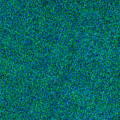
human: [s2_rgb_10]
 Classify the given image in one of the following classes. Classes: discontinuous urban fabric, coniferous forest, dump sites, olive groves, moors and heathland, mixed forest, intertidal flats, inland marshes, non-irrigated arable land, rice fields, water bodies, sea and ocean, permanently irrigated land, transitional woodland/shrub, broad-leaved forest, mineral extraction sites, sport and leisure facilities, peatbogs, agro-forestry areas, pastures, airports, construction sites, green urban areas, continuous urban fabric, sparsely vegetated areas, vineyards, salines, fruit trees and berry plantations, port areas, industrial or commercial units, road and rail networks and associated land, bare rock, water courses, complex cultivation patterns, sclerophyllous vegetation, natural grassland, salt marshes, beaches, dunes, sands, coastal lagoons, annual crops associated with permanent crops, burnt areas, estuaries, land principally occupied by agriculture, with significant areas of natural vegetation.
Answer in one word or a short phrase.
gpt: sea and ocean